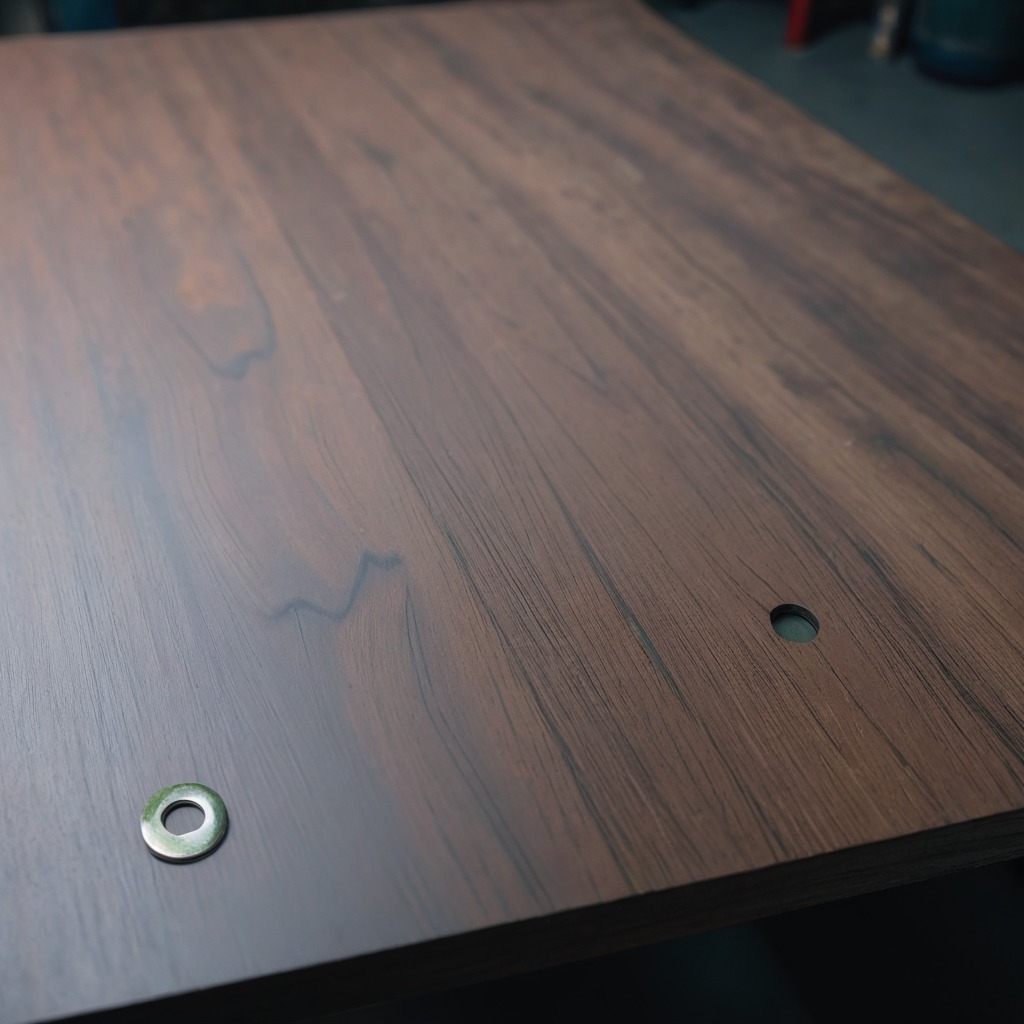
A flat metal washer is lying on the table.